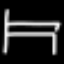
Label: bed